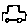
Label: car